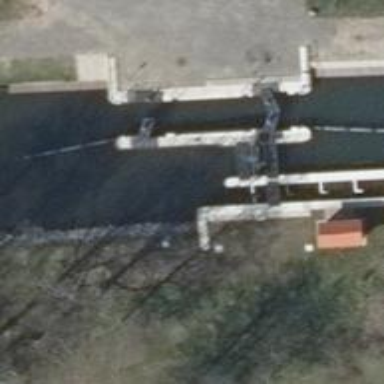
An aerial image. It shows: Fish pass along the waterway.